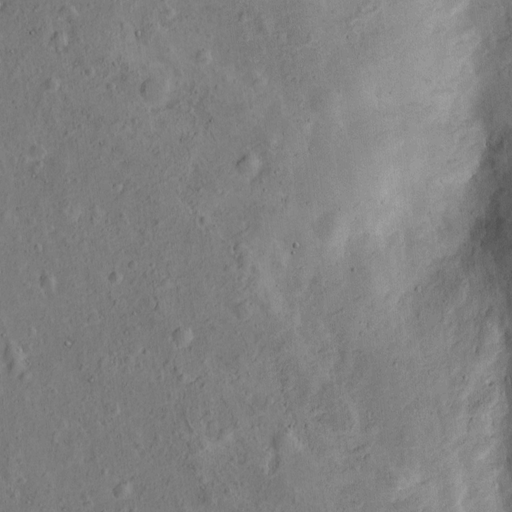
Classes present: Background, Cone